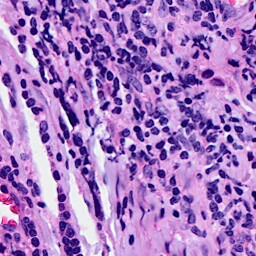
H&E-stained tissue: Breast